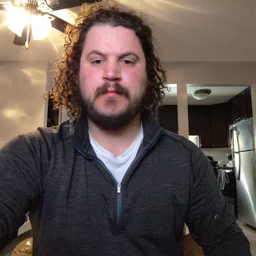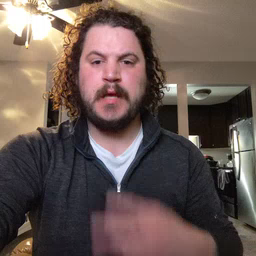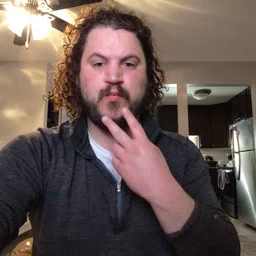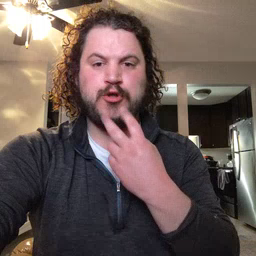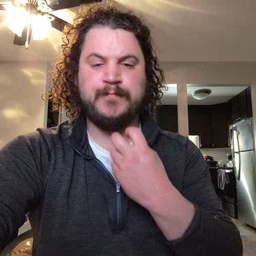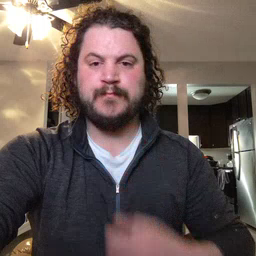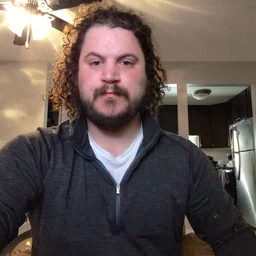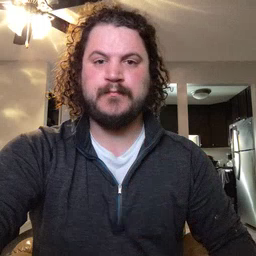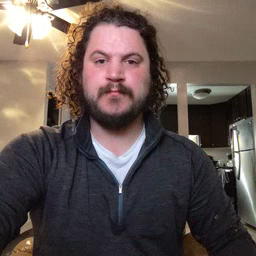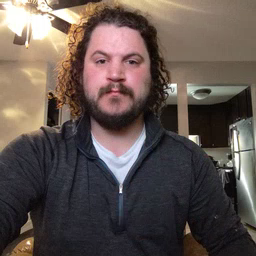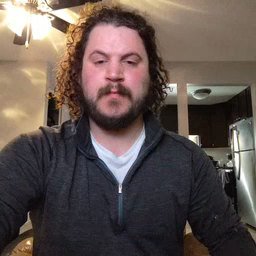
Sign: underwear